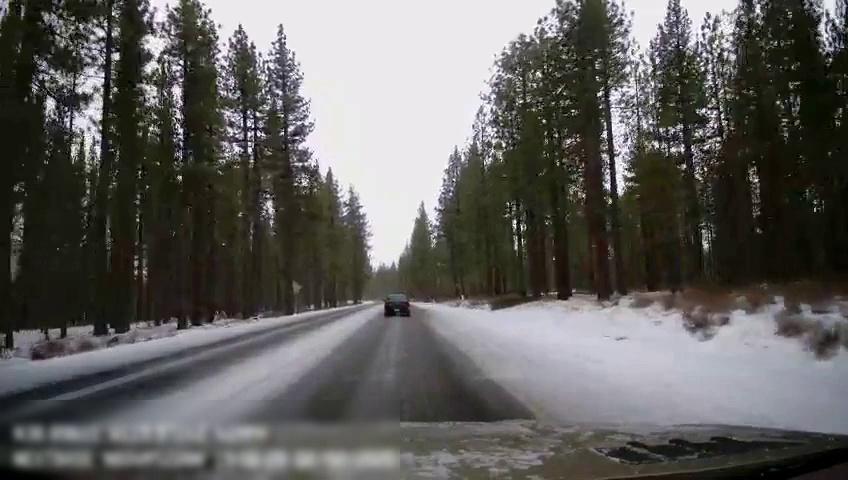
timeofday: Day
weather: Snowy
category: Drivable Space
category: Vehicles | Car
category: Lanes | Current Lane